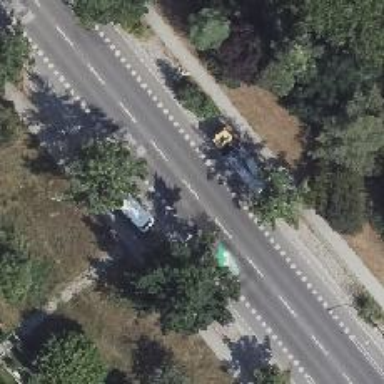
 with kerb separating the cycle lane on the right side."